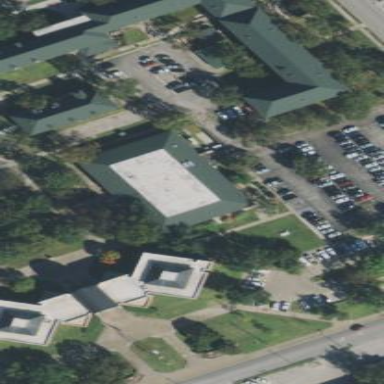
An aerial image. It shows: University building.